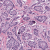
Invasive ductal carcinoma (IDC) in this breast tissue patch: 1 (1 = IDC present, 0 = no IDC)